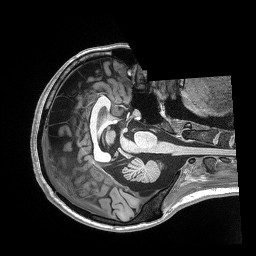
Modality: T1w
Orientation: axial